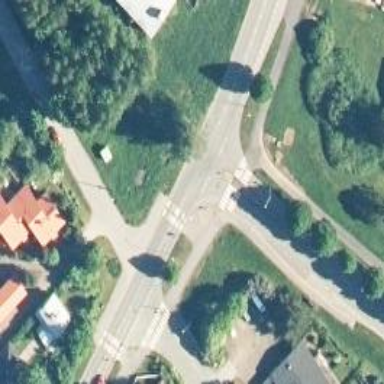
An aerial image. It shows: Uncontrolled road crossing.